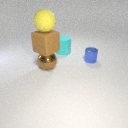
large yellow rubber sphere above large brown metal sphere